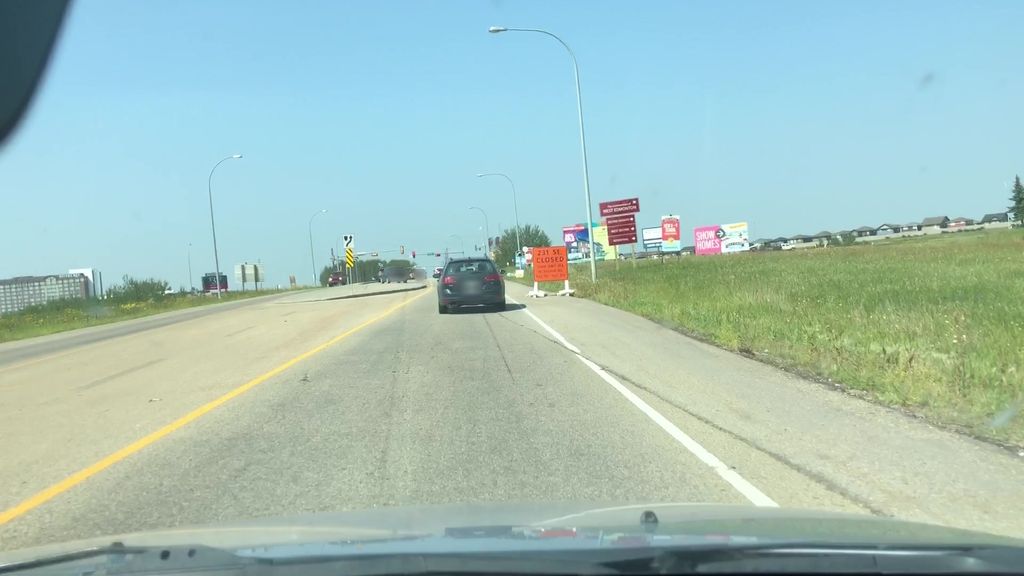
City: edmonton